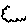
Label: cloud